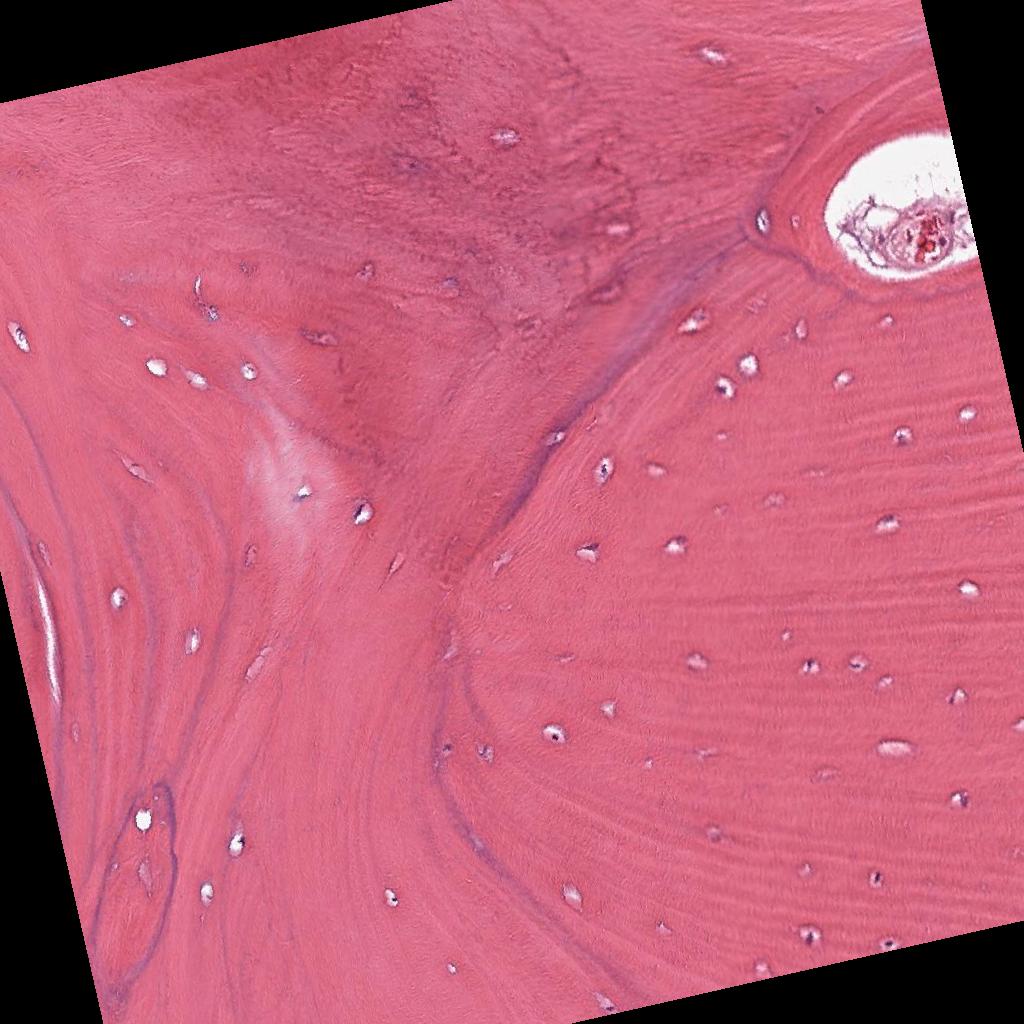
Label: Non-Tumor